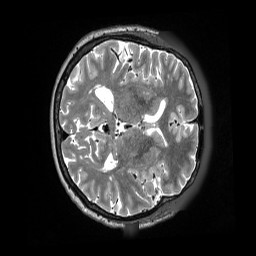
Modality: T2w
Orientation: axial
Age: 64
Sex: female